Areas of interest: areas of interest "Scientific Research Institution"
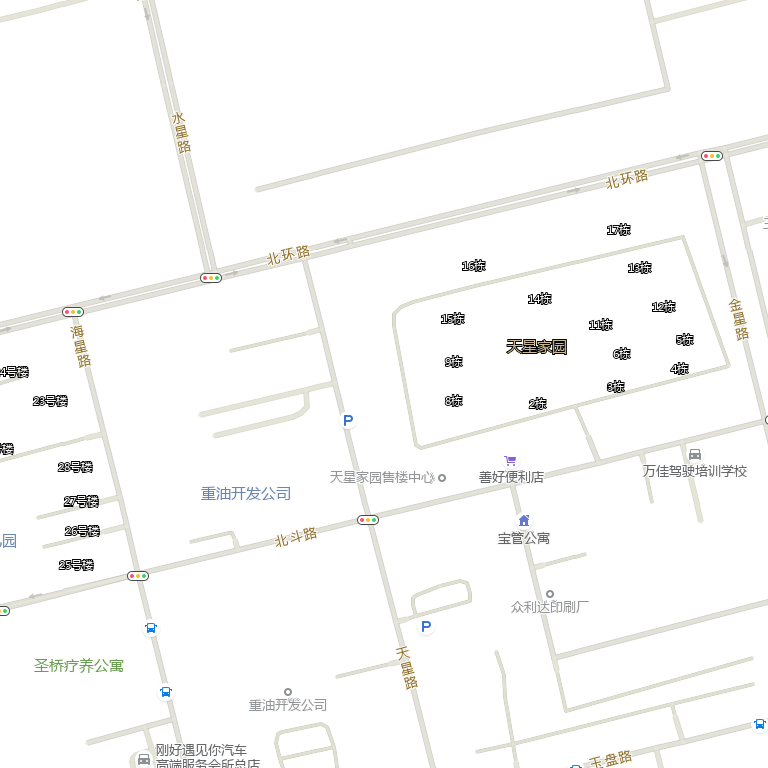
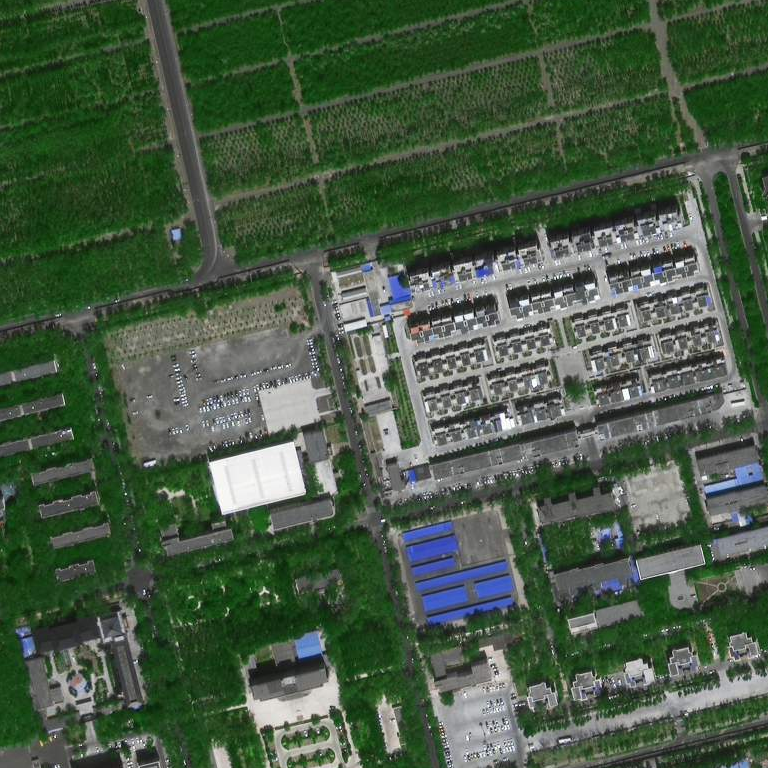